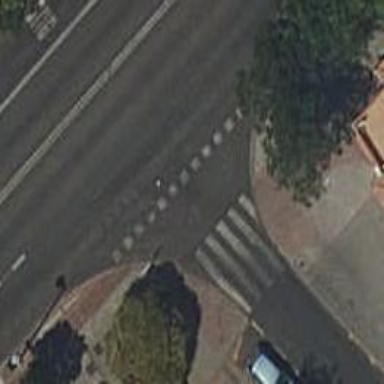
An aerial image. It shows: Marked road crossing.